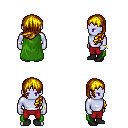
a pixel art fantasy rpg character, male body template, dark elf, purple skin, green cape, red pants, blonde left-swept hairstyle, bracelets, black shoes, four views (front, back, left, right), 2x2 character sprite sheet, small pixel art, hard edges, no anti-aliasing